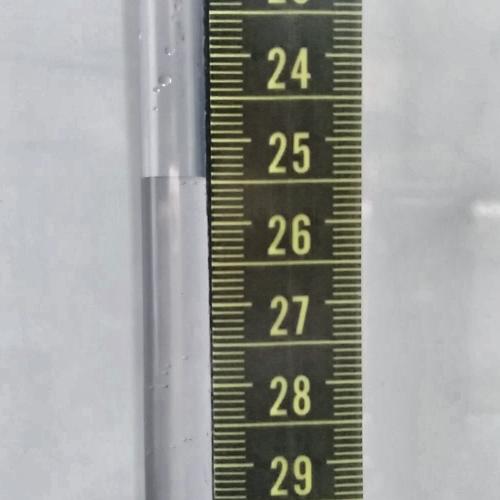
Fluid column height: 25.5 cm